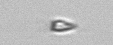
Label: Calciopappus